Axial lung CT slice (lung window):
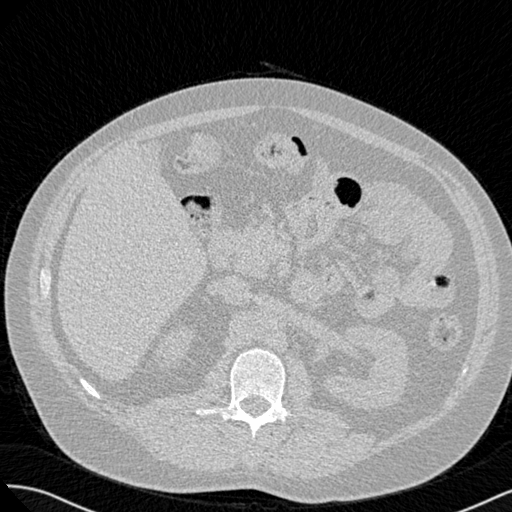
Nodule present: no